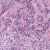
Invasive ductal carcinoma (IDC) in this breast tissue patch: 1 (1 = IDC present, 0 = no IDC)